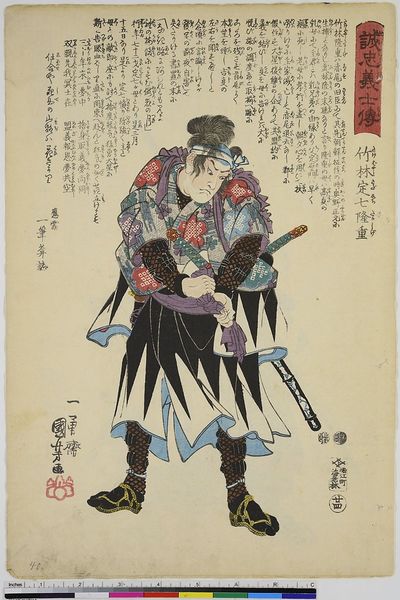
Titel: Takebayashi Sadashichi Takashige, Blatt 24 aus der Serie: Geschichte der loyalen Gefolgsmänner
Künstler: Utagawa Kuniyoshi
Standort: Hamburg
Institution: Museum für Kunst und Gewerbe Hamburg
Schlagwörter: portrait, person, holzschnitt, druckgraphik, druckgrafik, soldat, krieger, ereignis, zeit, farbholzschnitt, situation, ereignisbild, samurai, edo, historische, reproduktionen, druckerzeugnisse, porträt, persönlichkeit, soldatenleben, ukiyo